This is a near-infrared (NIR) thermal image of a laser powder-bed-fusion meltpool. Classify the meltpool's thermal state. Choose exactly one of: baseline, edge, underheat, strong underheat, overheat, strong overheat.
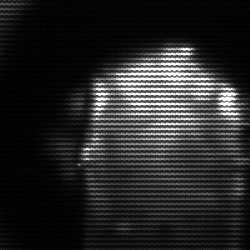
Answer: baseline